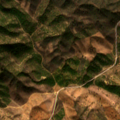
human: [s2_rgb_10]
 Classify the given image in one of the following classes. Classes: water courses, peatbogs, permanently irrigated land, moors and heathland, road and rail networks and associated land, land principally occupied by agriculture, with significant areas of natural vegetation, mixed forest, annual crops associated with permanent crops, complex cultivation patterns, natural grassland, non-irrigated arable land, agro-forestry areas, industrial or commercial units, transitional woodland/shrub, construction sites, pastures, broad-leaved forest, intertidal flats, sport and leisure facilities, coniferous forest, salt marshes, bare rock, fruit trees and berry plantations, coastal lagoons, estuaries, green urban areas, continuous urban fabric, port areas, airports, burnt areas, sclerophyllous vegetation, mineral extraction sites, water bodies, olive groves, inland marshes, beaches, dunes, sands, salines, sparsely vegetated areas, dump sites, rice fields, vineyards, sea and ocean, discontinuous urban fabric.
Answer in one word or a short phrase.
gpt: agro-forestry areas, sclerophyllous vegetation, transitional woodland/shrub